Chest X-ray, AP view. Patient: 48 years old, sex F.
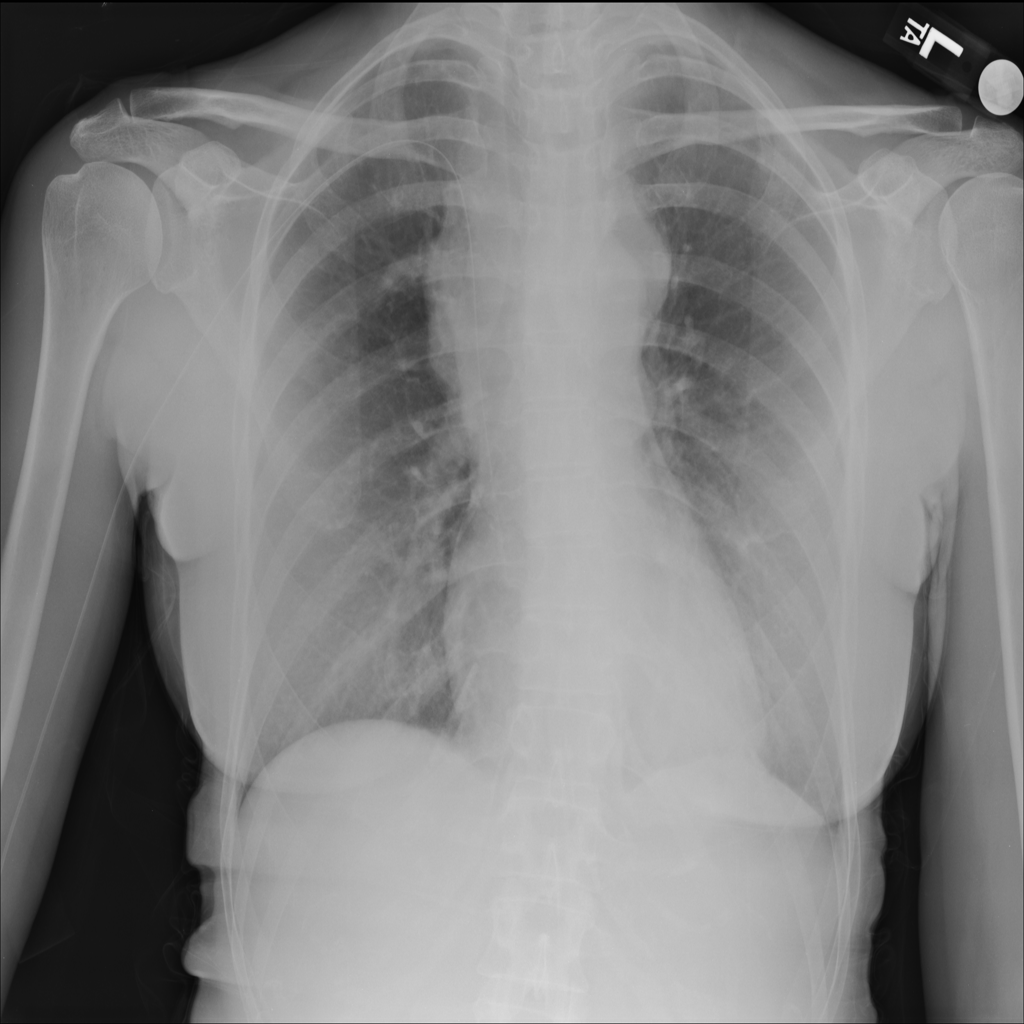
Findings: No Finding